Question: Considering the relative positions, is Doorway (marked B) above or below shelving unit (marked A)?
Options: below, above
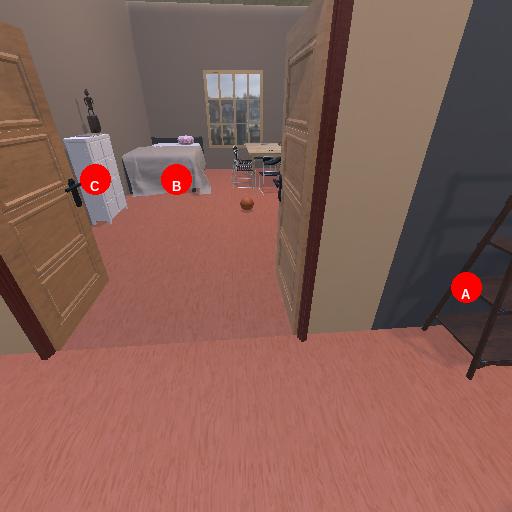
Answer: below